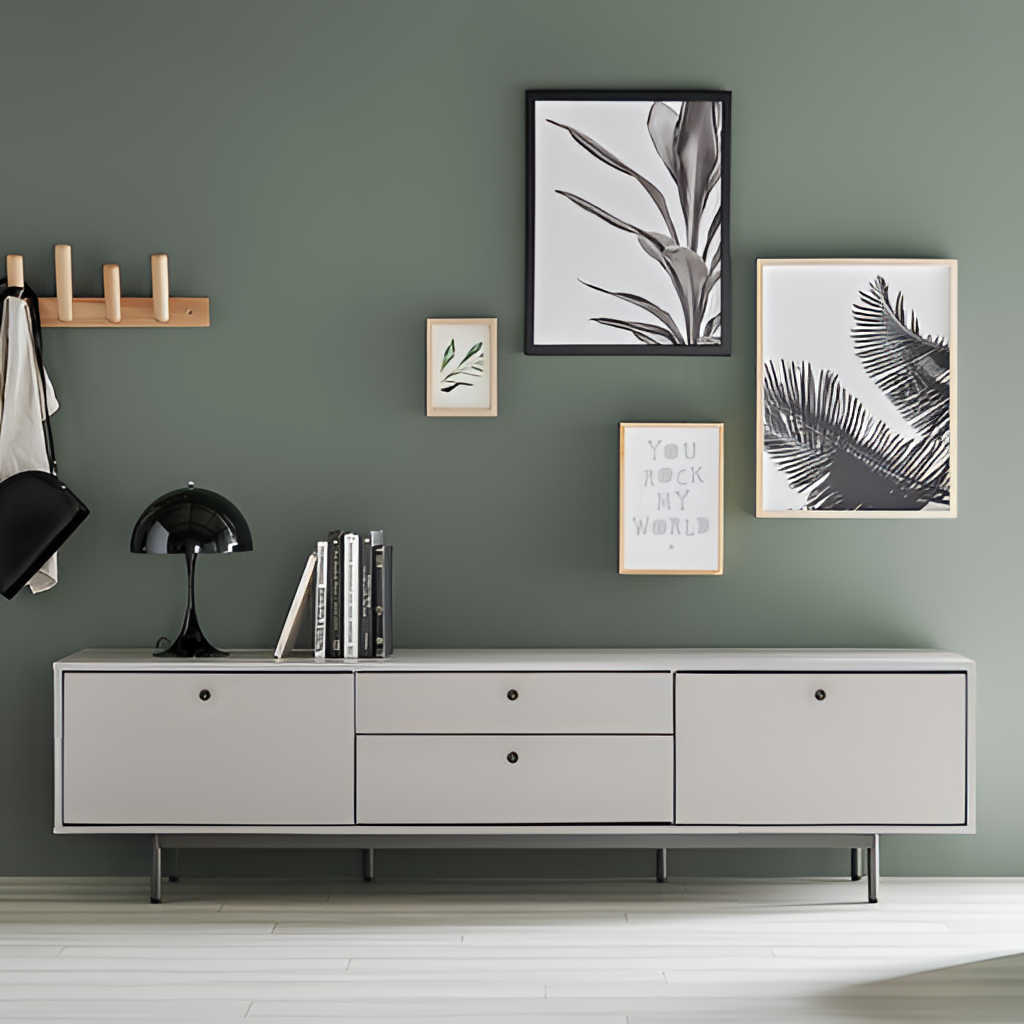
living room, gray wood sideboard, paint wallpaper, with solid pattern, minimalist, gray wood flooring, with plank pattern